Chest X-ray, AP view. Patient: 53 years old, sex F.
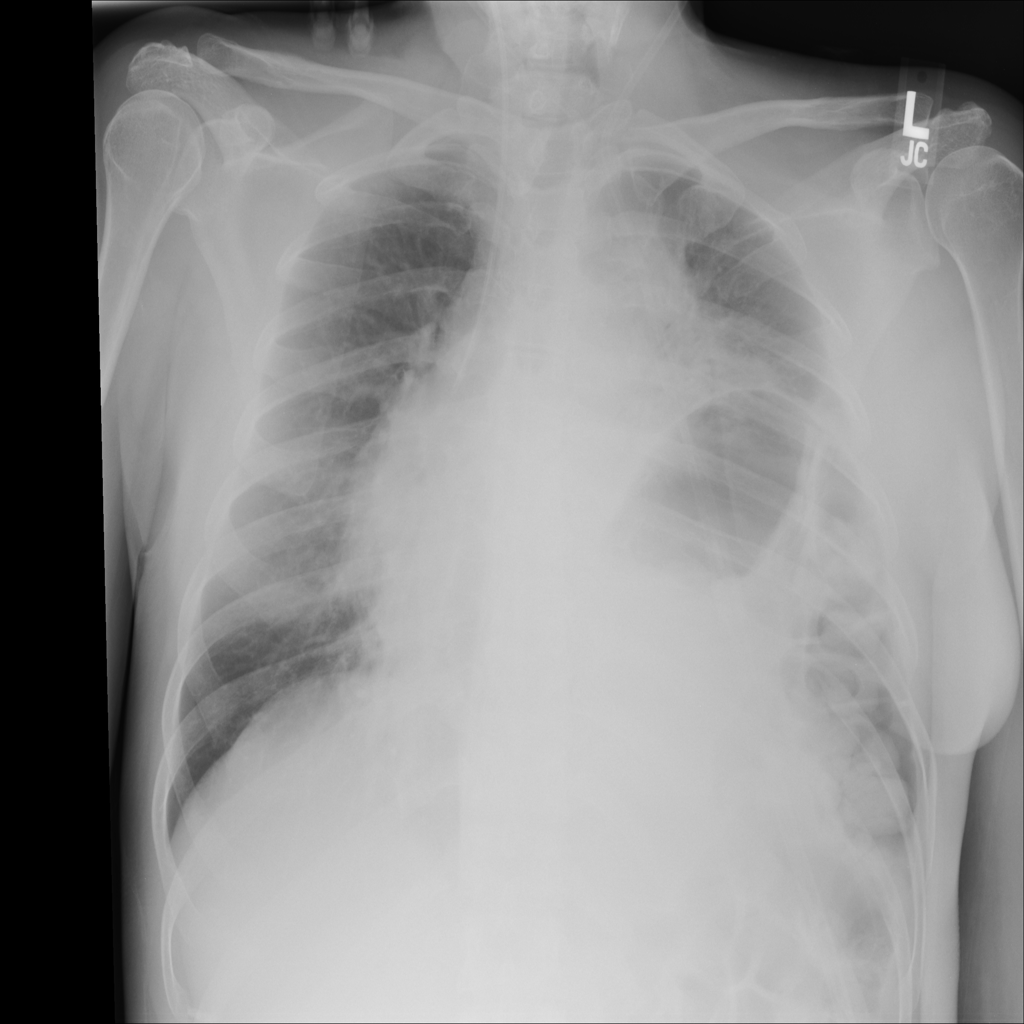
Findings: No Finding